Question: I recently updated my Snow Leopard to Lion and today, I went to open XCode and it gave me an error saying that the XCode I had wasn't compatible with Lion, or something like that.
Did some research, and ended up installing XCode 4.1 from the Mac App Store.
Well, that was about 3 hours ago, and I'm installing and it says "Updating Files" and the loading bar is almost to the very end of the line. It's been this way for about an hour. Should I quit and restart? Should I just wait? Why is it taking so painstakingly long?

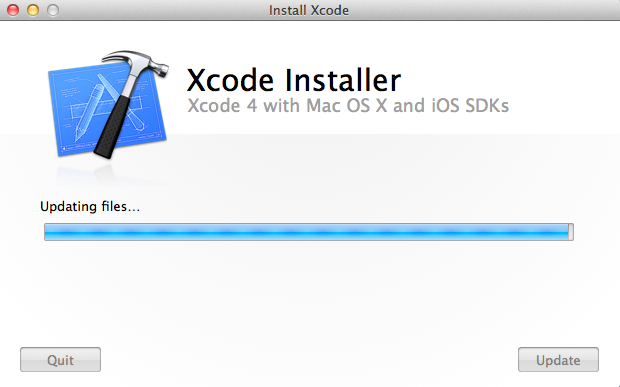
Answer: The problem I had was that there was still an iTunes process running.
I could solve this by stopping the 'iTunes helper' process.
After stopping that process the installation of XCode continued and installed quickly.